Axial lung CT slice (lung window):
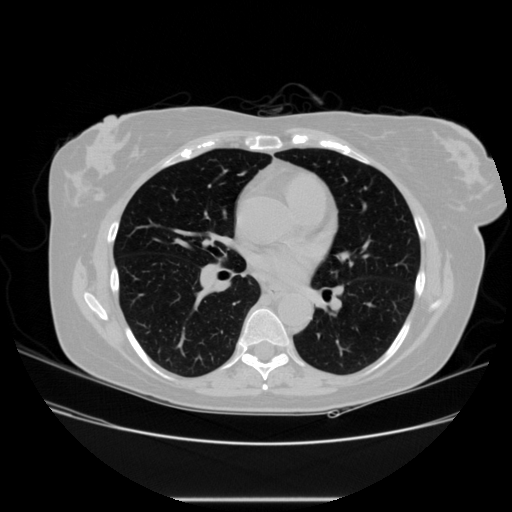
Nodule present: no